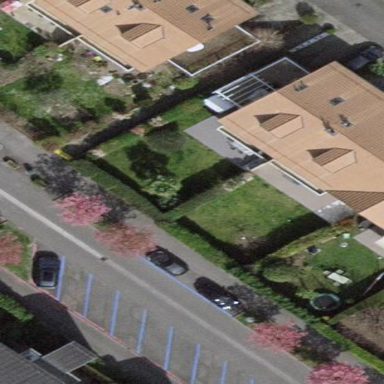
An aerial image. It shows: Garden surrounded by fence.